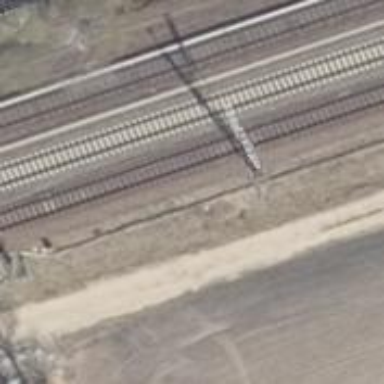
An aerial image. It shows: Milestone along the railway track with catenary mast.